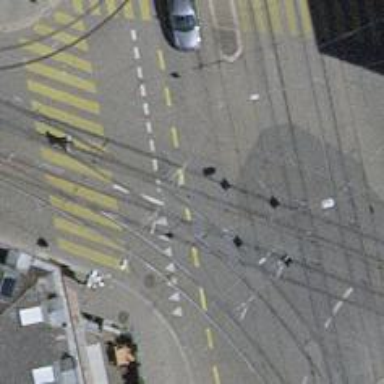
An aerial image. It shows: Tram level crossing on railway.